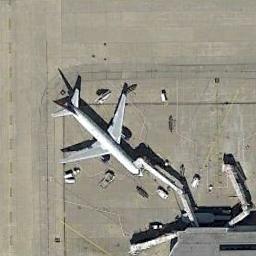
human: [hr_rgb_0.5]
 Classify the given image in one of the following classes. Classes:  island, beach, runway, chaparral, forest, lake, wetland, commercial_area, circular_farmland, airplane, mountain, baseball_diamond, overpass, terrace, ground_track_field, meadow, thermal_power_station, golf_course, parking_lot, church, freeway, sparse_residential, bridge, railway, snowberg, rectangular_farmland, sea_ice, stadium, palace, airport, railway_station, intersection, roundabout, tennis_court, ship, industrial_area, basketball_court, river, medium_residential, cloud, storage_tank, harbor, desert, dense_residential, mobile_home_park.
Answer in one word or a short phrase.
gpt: airplane